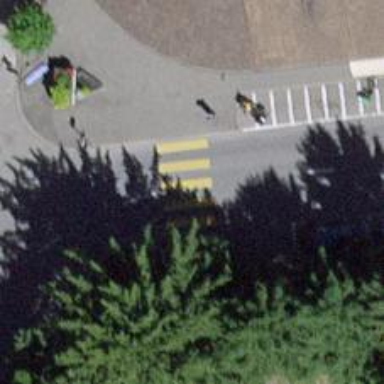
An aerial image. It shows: Zebra crossing on the road.